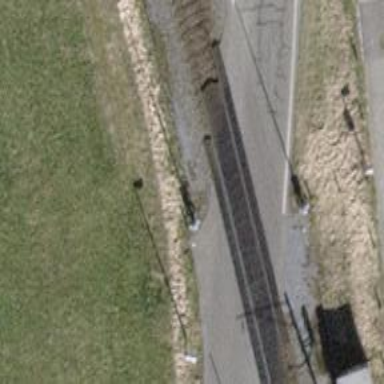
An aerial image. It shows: Railway level crossing.